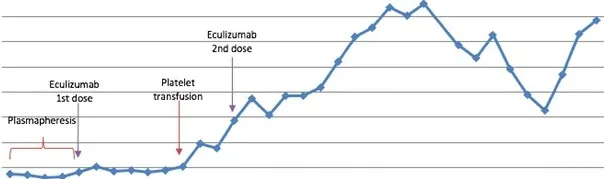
Patient's platelet count trend during hospitalization and peripartum period: Patient's platelets showed a steady increase after the patient was started on eculizumab.
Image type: pathology (immunostaining)